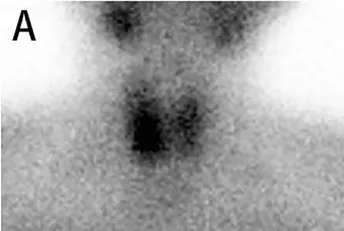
(A, B) Dual-phase 99mTc-MIBI parathyroid scan on parathyroid glands with three focal uptakes.
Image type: radiology (scintigraphy)